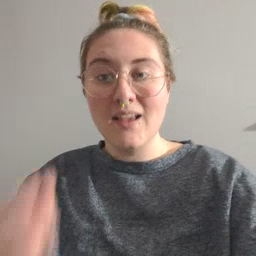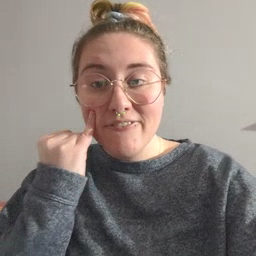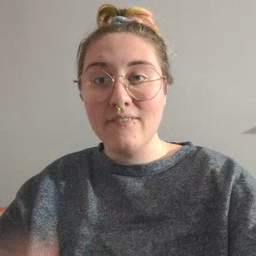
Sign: if